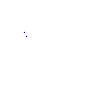
Particle: proton